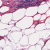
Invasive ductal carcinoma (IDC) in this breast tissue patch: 1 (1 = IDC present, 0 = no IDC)